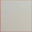
Piece: xx